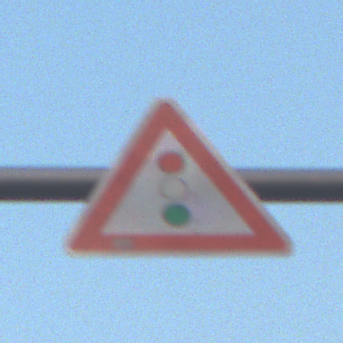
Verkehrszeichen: Lichtzeichenanlage
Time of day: SunriseSunset
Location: Outdoor (Nature)
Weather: Clear
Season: NotSpecified
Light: Natural